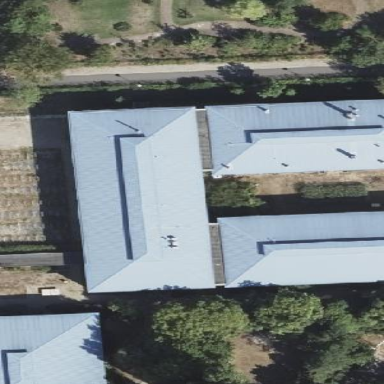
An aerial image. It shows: School building.